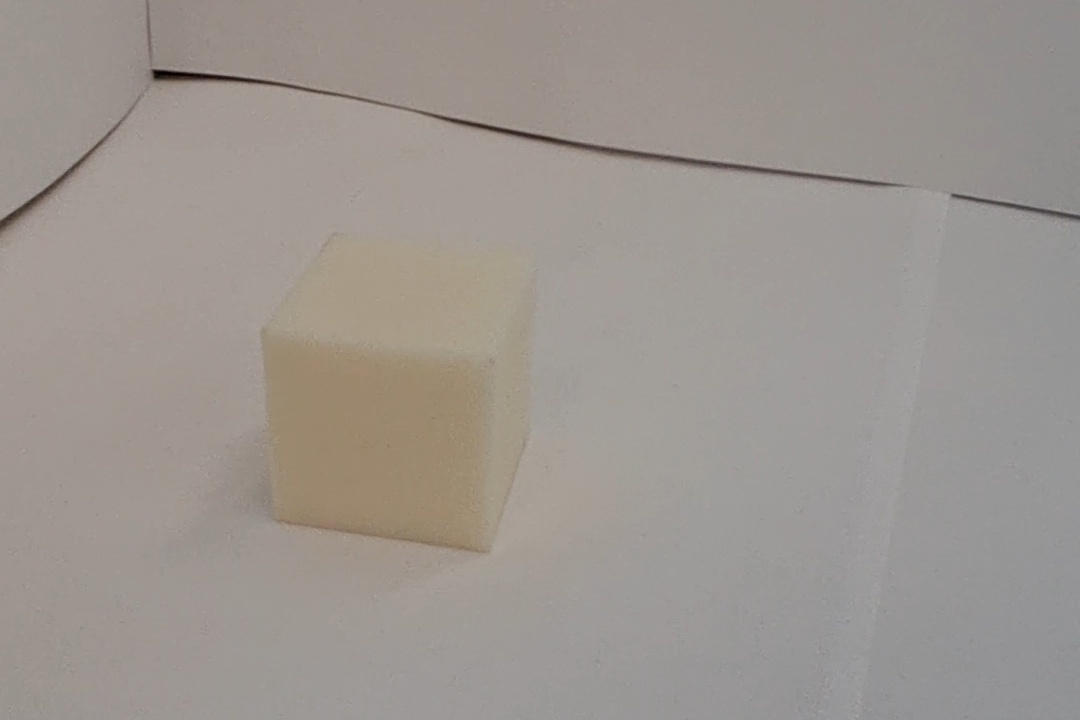
Label: Cuboid